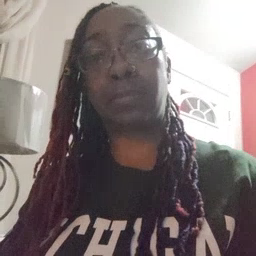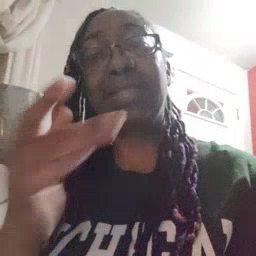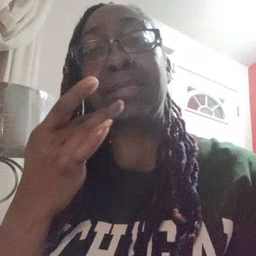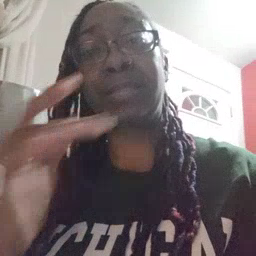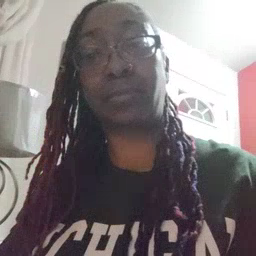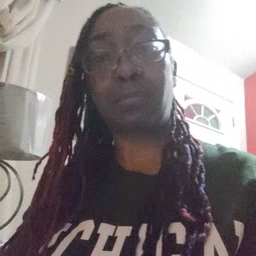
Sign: taste